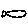
Label: fish